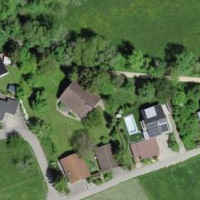
EUNIS habitat code: 52
Species observed at this site:
Cosmos bipinnatus
Leontopodium nivale
Lathyrus pratensis